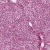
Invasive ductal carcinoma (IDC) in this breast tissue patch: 1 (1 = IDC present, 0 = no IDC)